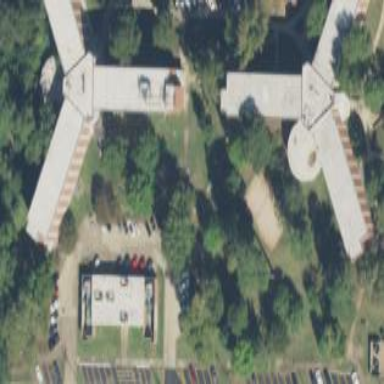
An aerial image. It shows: Dormitory building.